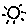
Label: sun